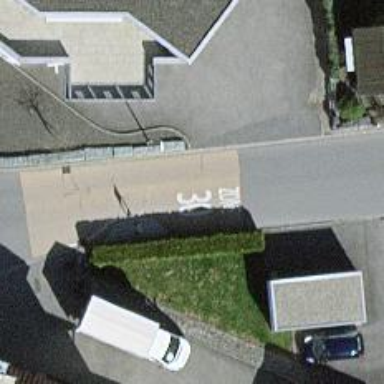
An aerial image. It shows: Residential road with asphalt surface.